Question: How can i make my email as verified like PayPal, even though my URL and exchange server is having certificate its still going to spam folder.
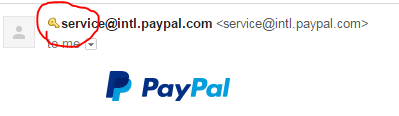
Answer: From <URL>
> ...who match the following criteria:- -
Which means in effect that
- - <URL>